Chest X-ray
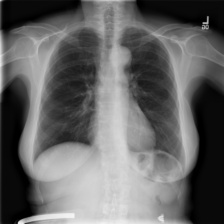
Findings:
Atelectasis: negative
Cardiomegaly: negative
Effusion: negative
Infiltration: negative
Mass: negative
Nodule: negative
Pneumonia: negative
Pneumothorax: negative
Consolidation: negative
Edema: negative
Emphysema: negative
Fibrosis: negative
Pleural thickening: negative
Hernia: negative